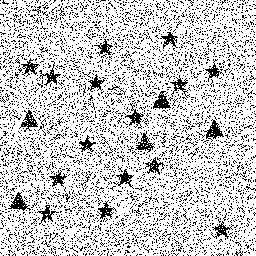
Squares: 0
Triangles: 5
Stars: 15
Total shapes: 20